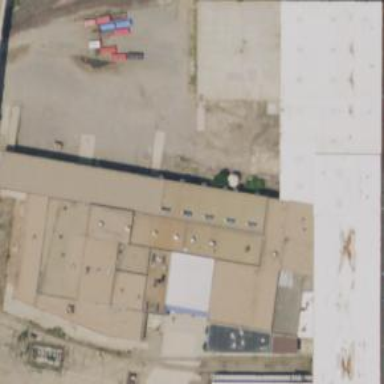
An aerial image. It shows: Warehouse building.